Question: What is the reading of this measurement?
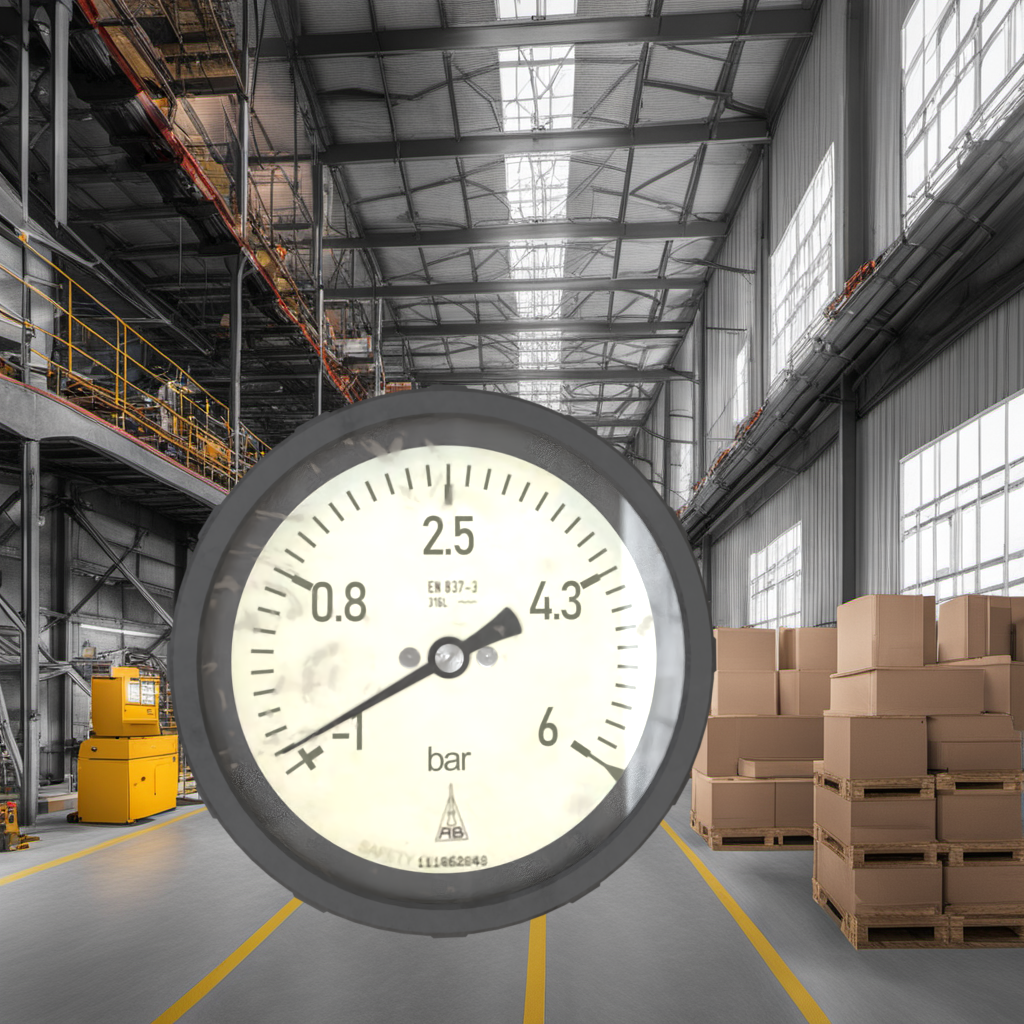
Answer: The result is -0.84
Question: What is the value range of the measurement in the image?
Answer: The range is from -1 to 6
Question: What is the minimum and maximum value of this measurement?
Answer: The minimum value is -1 and the maximum value is 6